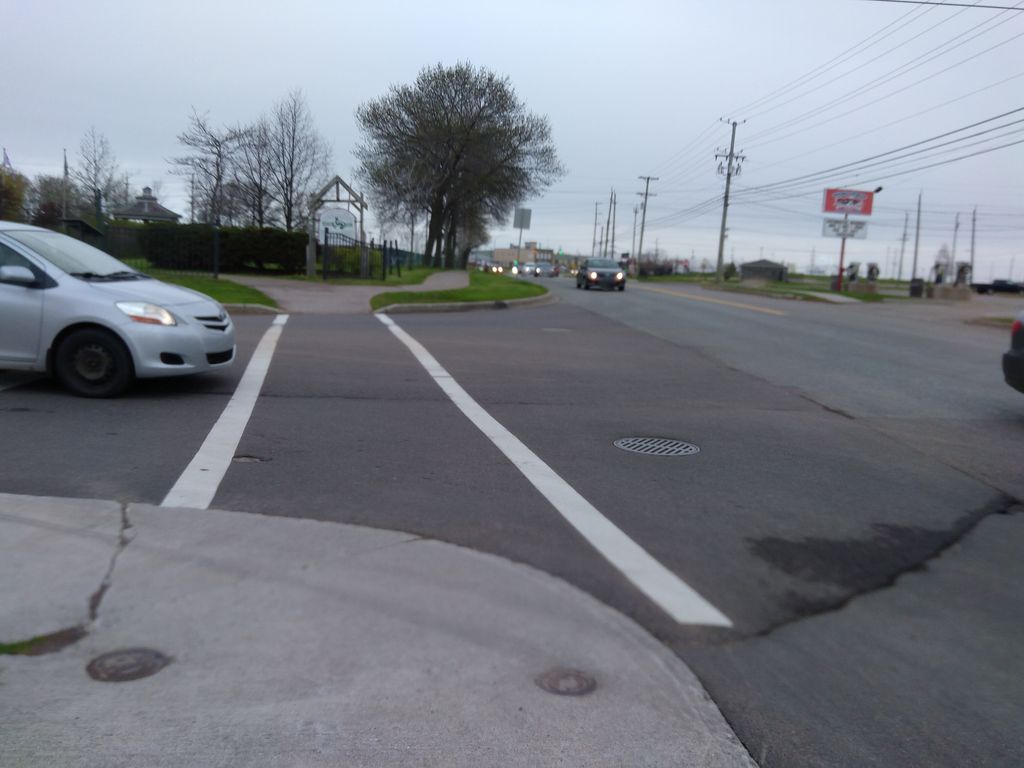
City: charlottetown